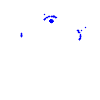
Particle: proton